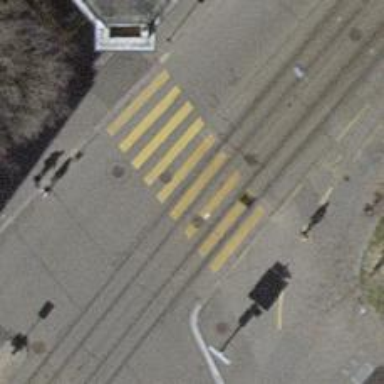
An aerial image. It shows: Tram crossing on the railway.